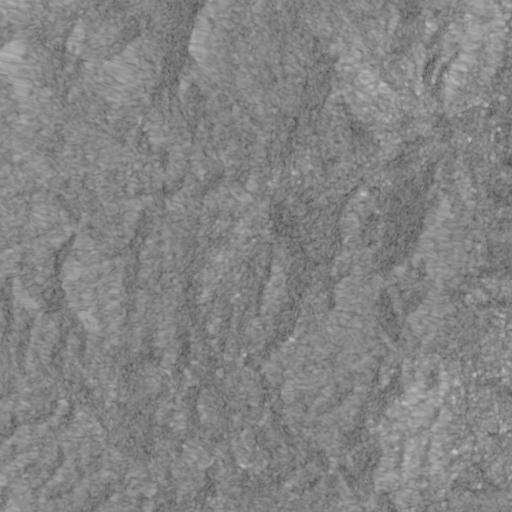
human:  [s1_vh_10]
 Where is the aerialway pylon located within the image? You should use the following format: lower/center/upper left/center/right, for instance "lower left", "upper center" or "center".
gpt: The aerialway pylon is located in the upper right of the image.
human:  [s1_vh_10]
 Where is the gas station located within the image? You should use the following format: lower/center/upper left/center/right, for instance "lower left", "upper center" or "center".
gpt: The gas station is located in the upper right of the image.
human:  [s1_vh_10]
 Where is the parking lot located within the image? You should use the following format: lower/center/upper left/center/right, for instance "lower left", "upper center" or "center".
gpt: The parking lot is located in the upper right of the image.
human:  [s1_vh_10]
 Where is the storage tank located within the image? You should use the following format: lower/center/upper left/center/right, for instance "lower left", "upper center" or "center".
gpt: The storage tank is located in the lower right of the image.
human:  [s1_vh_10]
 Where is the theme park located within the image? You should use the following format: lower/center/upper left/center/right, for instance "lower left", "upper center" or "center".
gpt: The theme park is located in the center of the image.
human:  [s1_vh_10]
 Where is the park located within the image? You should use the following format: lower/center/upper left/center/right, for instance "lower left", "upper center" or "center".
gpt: There is no park in the image.

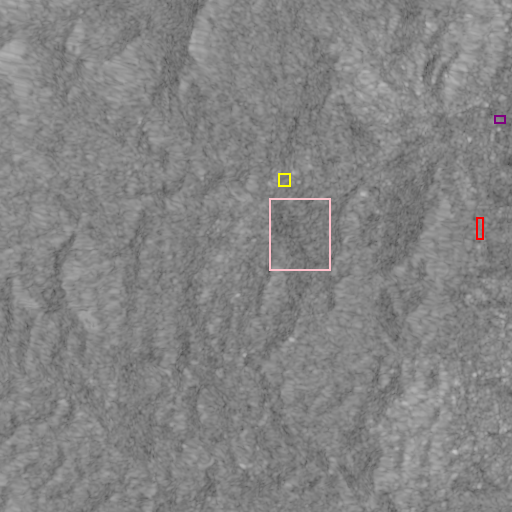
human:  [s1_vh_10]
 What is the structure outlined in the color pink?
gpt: The structure outlined in pink is a park.
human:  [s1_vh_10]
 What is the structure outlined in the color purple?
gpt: The structure outlined in purple is a parking lot.
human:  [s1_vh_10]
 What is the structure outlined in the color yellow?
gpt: The structure outlined in yellow is a theme park.
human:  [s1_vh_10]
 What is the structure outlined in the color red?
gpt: The structure outlined in red is a building.
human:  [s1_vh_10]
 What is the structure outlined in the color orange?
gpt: There is no orange outline.